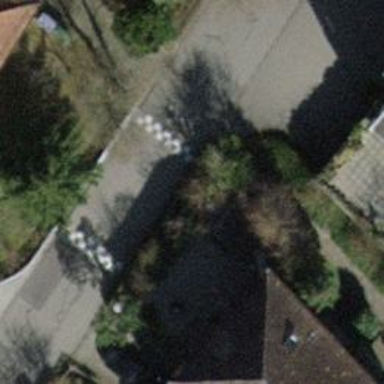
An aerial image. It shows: Traffic calming table.